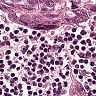
Metastatic tissue present: yes